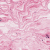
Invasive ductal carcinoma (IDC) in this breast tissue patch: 0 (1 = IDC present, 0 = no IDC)